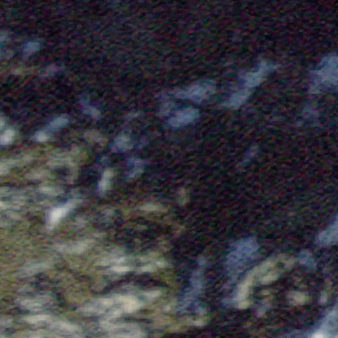
Label: other